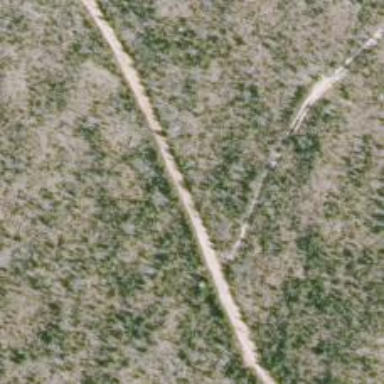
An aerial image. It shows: Track with grade 4 track type.